Field crop: maize
Growth stage: 2
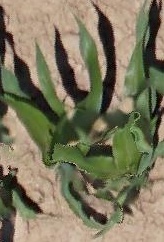
Species: maize